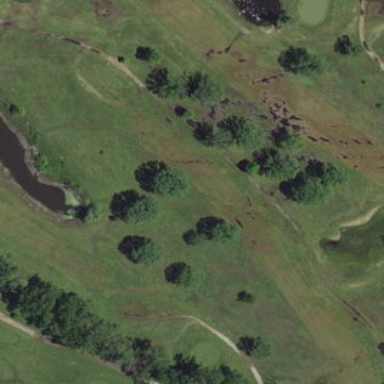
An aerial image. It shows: Well-maintained grassy area designated as golf fairway. It is part of golf sport facility.